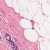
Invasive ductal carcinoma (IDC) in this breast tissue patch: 0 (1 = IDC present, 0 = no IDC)